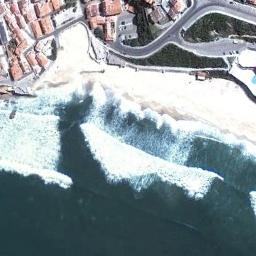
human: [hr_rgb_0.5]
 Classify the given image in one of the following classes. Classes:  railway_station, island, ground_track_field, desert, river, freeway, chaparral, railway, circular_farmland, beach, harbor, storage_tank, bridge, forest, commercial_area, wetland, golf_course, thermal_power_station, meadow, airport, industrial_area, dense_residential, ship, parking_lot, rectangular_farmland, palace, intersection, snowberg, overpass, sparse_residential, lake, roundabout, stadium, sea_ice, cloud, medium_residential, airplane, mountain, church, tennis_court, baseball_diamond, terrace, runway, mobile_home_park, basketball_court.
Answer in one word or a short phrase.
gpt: beach